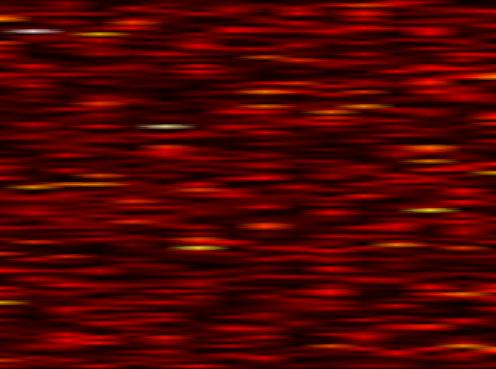
Label: FOFDM